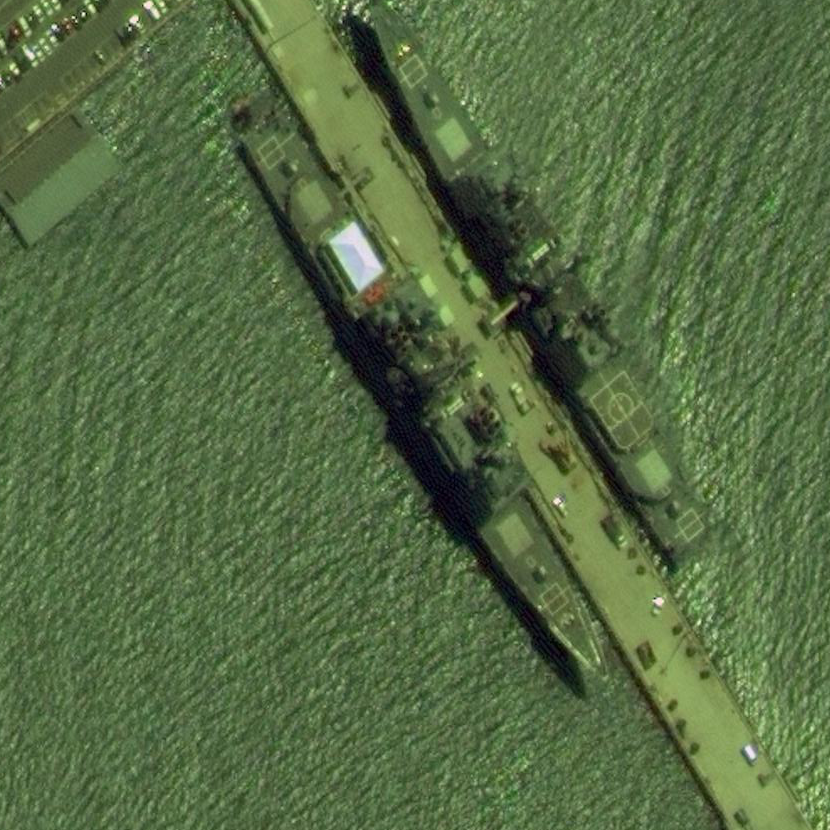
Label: cruiser